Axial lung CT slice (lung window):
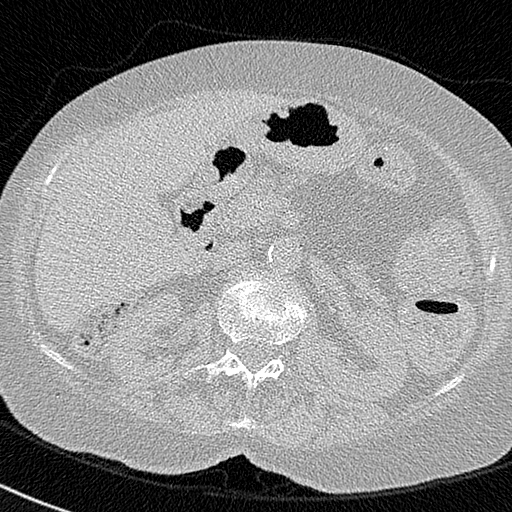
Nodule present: no